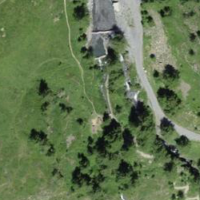
EUNIS habitat code: 23
Species observed at this site:
Aster alpinus
Mythimna conigera
Dryas octopetala
Vanessa atalanta
Vaccinium myrtillus